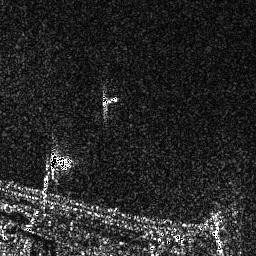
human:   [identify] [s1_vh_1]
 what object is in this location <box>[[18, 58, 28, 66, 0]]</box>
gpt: <ref>1 small ship at the left</ref>